Question: I have a React app project using Node Express. I'm trying to deploy it on heroku. I think everything is working fine except that my 'server.js'is looking for 'index.html' file in the wrong folder.
How to solve it?
My folder structure looks like this:

I have logged in to bash in heroku. I have everything there. When I go into 'dist' folder in frontend I can see the dist folder. But when running the server.js it trying to find 'index.html' in the server folder. But it's in frontend. How to solve it?
This is my code in 'server.js' file:
'''
if (process.env.NODE_ENV === "production") {
// Set static folder
app.use(express.static("frontend/dist"));
app.get("*", (req, res) => {
res.sendFile(path.resolve(__dirname, "frontend", "dist", "index.html"));
});
}
'''
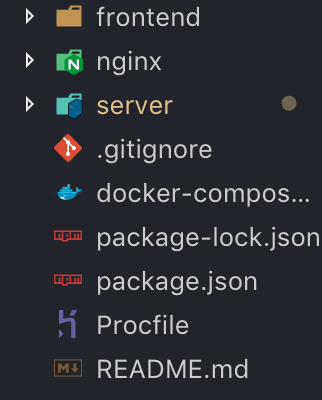
Answer: Note: if server.js file is in the server folder.
'''
res.sendFile(path.resolve(__dirname, "../frontend", "dist", "index.html"));
'''
for more detail : <URL>